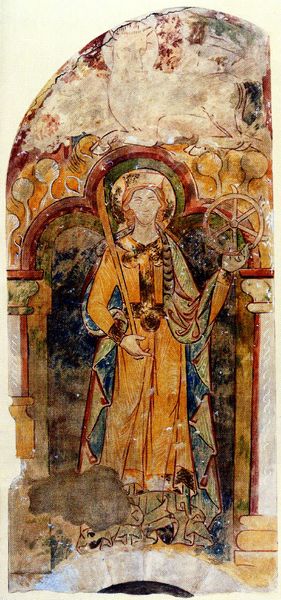
Titel: Die Taufkapelle von St. Gereon in Köln
Standort: Köln, St. Gereon (EU - D - NRW)
Schlagwörter: gemälde, mann, umhang, gelb, bunt, fenster, frau, hintergrund, kleid, säule, säulen, gürtel, tier, architektur, steine, kirche, gewand, gold, mantel, pferd, schwer, kuh, rad, palme, wedel, tor, foto, bögen, schwert, kaputt, jüngling, heiligenschein, gotisch, christus, jesus, mittelalter, heiliger, heilige, fresko, heilig, ochse, turban, fresco, zepter, verkündigung, katharina, freske, apostel, beduine, aura, sankt, griffon, 1400, marthyrer, aqualle